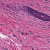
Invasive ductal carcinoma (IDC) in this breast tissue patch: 0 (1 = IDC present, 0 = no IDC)